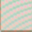
Piece: xx